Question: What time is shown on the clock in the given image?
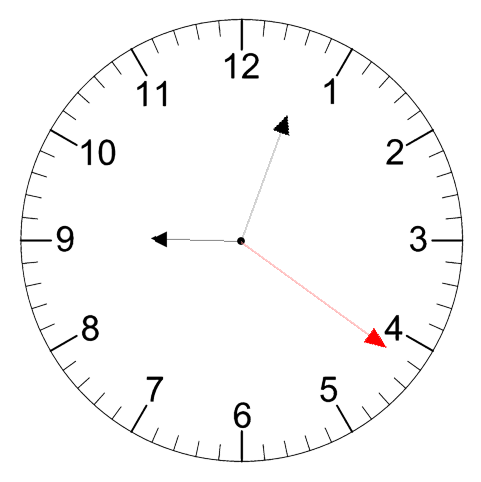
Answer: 09:03:21